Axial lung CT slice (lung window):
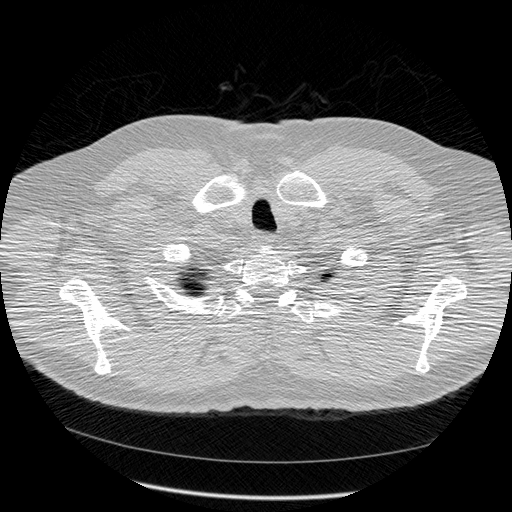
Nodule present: no